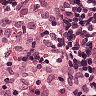
Metastatic tissue present: no